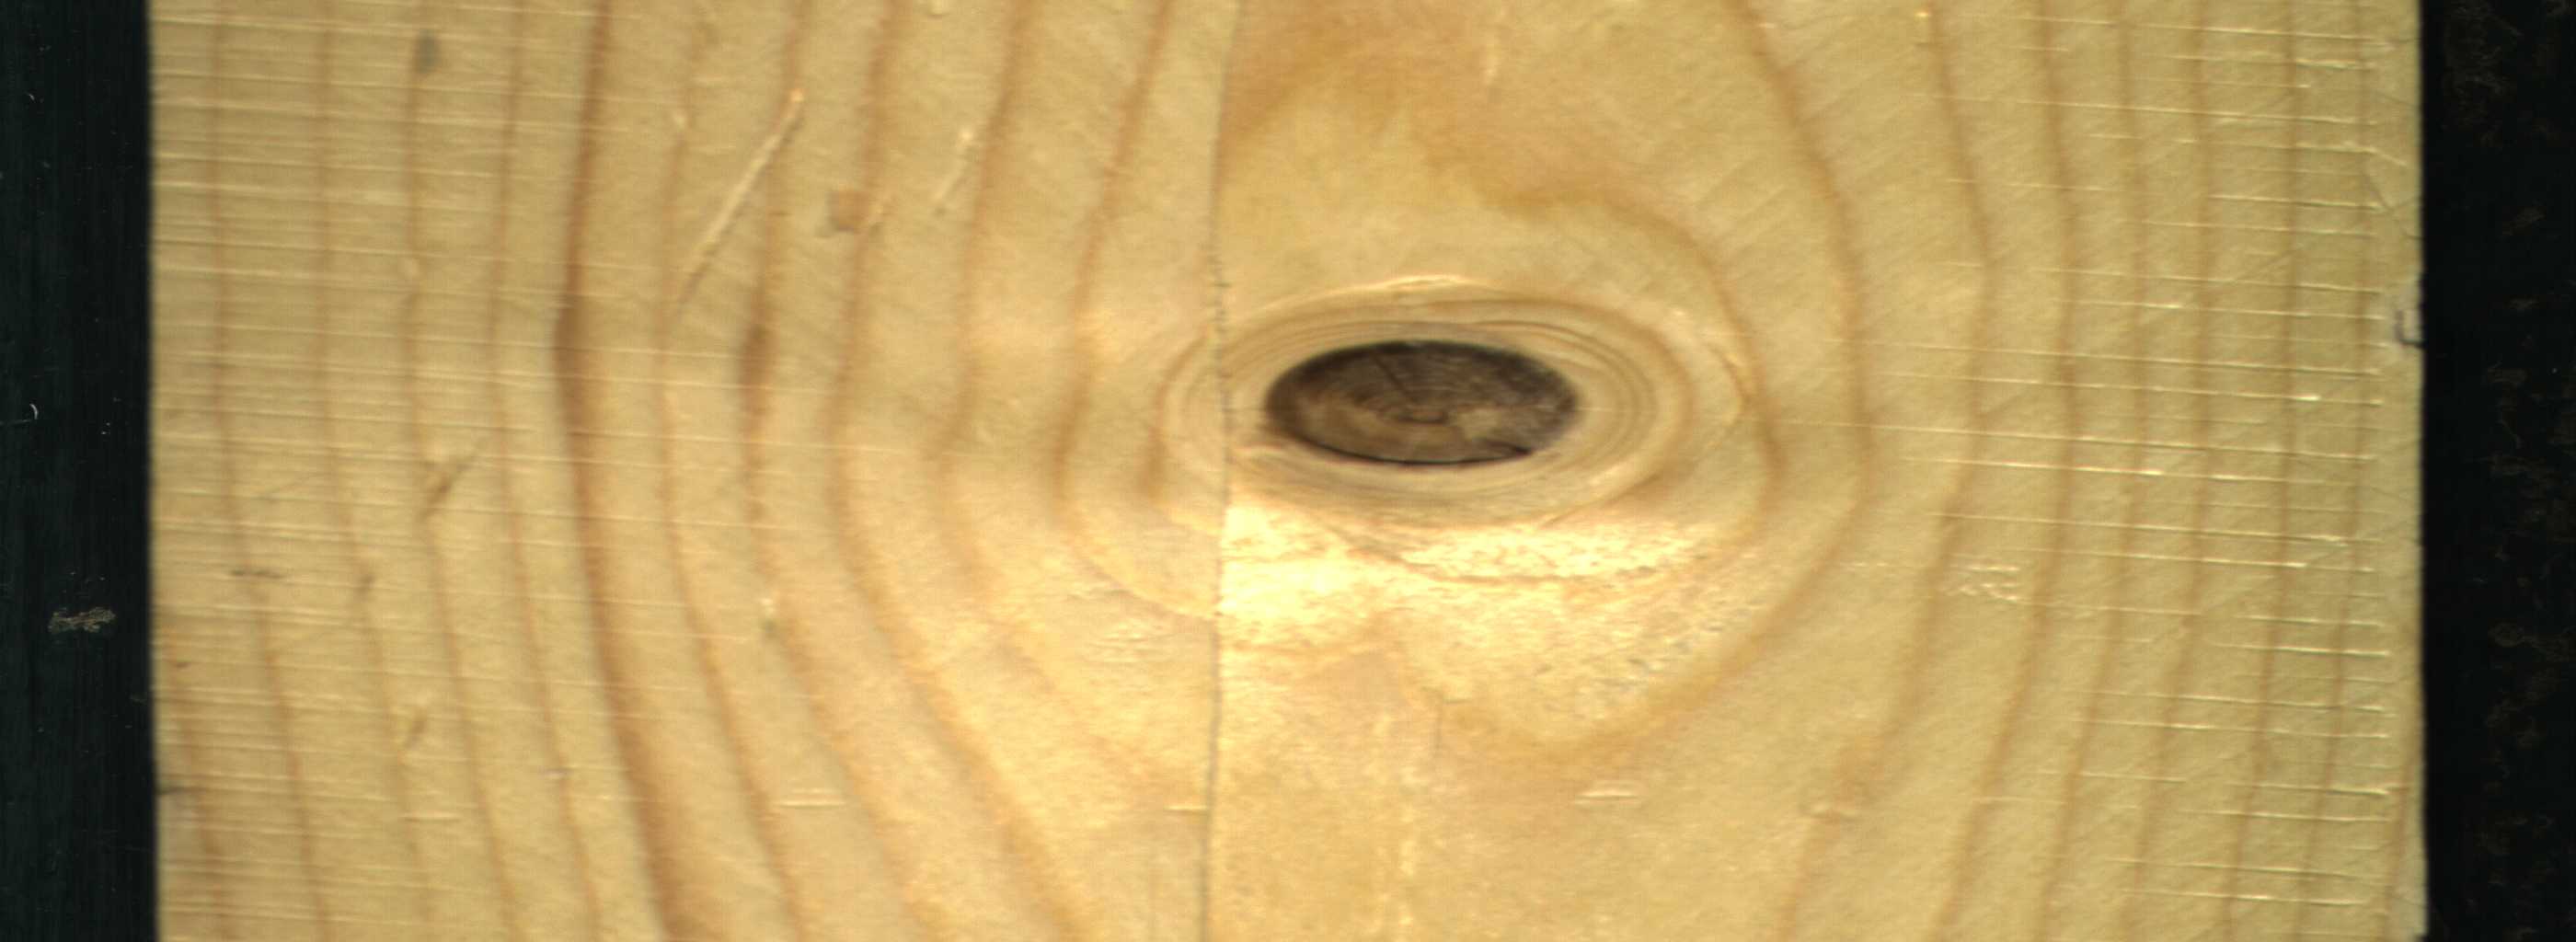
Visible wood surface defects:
Dead_Knot